You are looking at a signal-to-image encoding: consecutive vibration samples arranged as the rows of a grayscale square. Classify the bearing condition as one of: normal, inner_race, outer_race, ball.
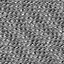
Answer: outer_race